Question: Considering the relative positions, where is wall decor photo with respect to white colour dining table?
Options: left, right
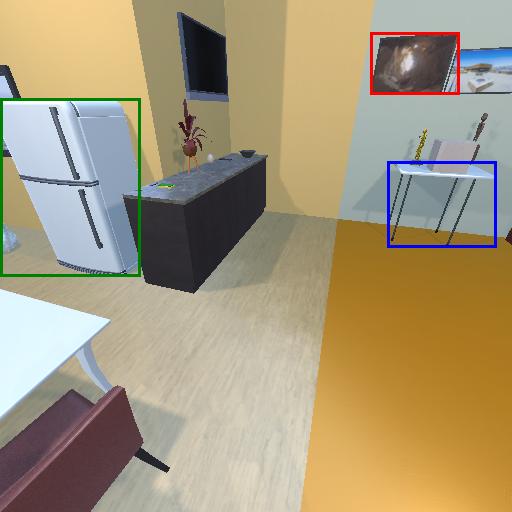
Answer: left